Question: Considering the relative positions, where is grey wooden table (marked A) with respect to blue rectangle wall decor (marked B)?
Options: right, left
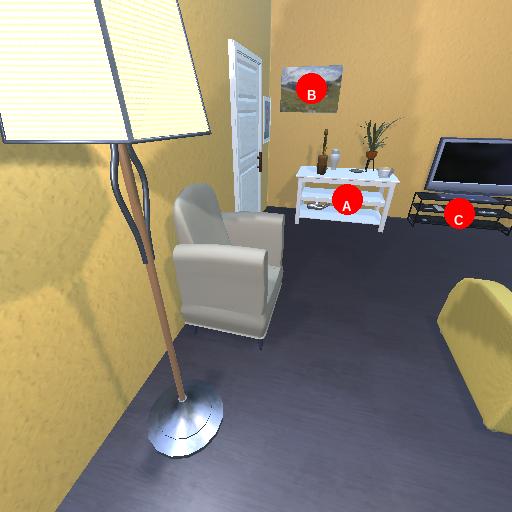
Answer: right